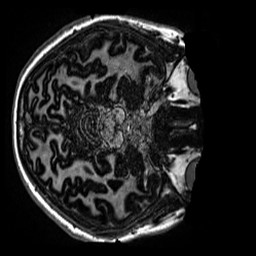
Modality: MP2RAGE
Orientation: axial
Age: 14
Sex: female
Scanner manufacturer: siemens
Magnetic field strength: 3 T
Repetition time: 4 s
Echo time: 0.00299 s